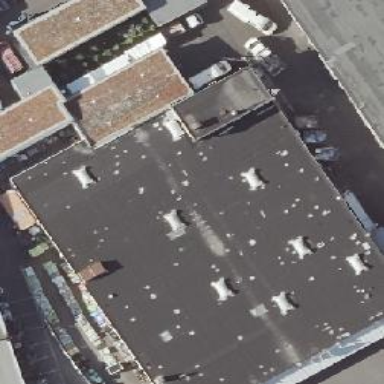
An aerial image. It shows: Supermarket building with variety store inside.